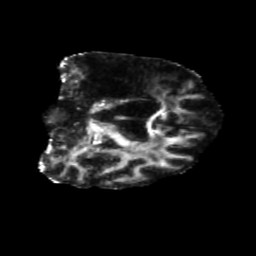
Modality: FA
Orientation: coronal
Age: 63
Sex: female
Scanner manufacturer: siemens
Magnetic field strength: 3 T
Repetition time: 5.25 s
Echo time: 0.08 s